Question: My code is this
![enter image description here][1]
But I am getting a Null exception error :(
'''
Protected Sub Button1_Click(sender As Object, e As EventArgs) Handles Button1.Click
Dim textquestionselected As New List(Of Integer)
Dim imagequestionselected As New List(Of Integer)
Dim text_question_id As Integer
Dim image_question_id As Integer
For Each gridviewrow As GridViewRow In GridView1.Rows
If (CType(gridviewrow.FindControl("CheckBox1"), CheckBox).Checked) Then
text_question_id = Convert.ToInt16(CType(gridviewrow.FindControl("small_int_question_id"), Label).Text)
textquestionselected.Add(text_question_id)
End If
Next
For Each gridviewrow1 As GridViewRow In GridView2.Rows
If (CType(gridviewrow1.FindControl("CheckBox2"), CheckBox).Checked) Then
image_question_id = CType(gridviewrow1.FindControl("small_int_question_id"), Label).Text
imagequestionselected.Add(image_question_id)
End If
Next
'''

I used bound Field instead Label .. but same error
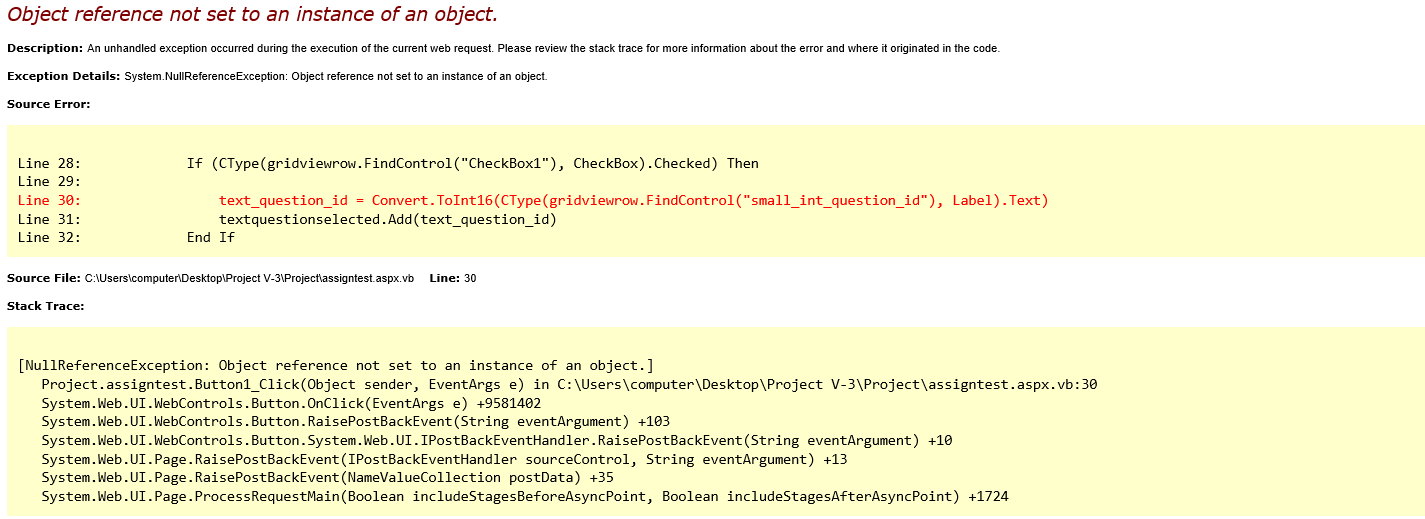
Answer: You have to check the type of row it is; it's probably the header or footer row. Check the <URL> property to make sure it's a DataRow.
'''
if (row.RowType == DataControlRowType.DataRow)
{
//Check control
}
'''
Also according to your subject, make sure the type you are converting is the same. It would really help to see a snippet of the markup.